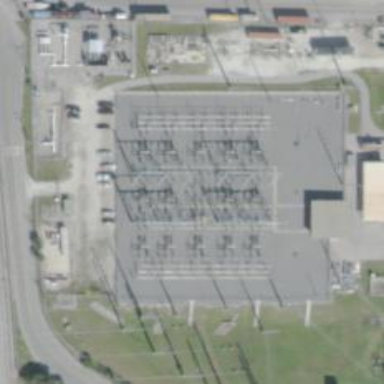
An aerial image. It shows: Switch for power supply.